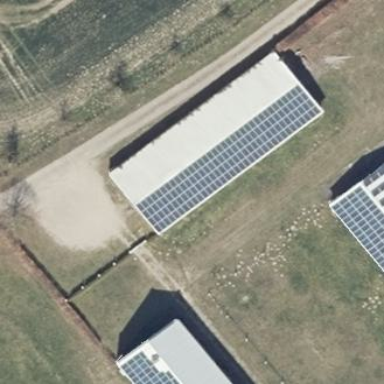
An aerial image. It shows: Small solar photovoltaic panel generator inside building.